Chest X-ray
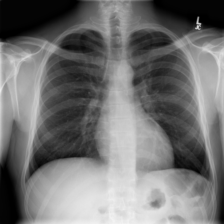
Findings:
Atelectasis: negative
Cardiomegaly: negative
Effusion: negative
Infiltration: negative
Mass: negative
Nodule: negative
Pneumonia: negative
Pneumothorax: negative
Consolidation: negative
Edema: negative
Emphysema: negative
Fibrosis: negative
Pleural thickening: negative
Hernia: negative